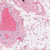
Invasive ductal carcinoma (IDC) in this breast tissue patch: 0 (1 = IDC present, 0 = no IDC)